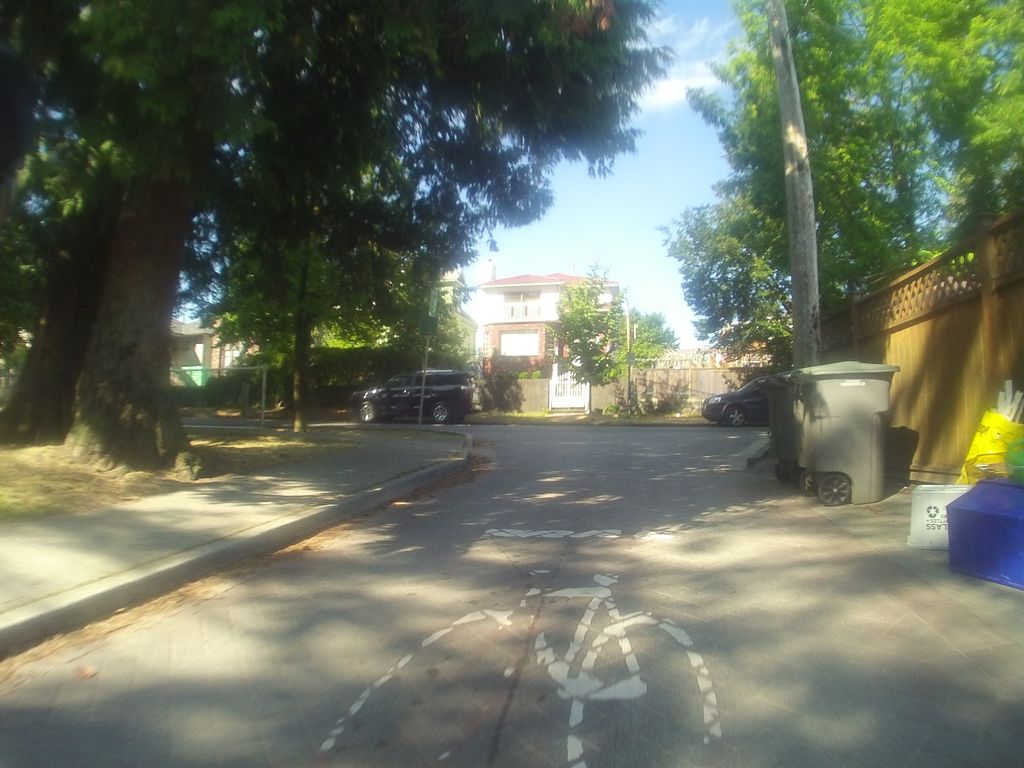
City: vancouver